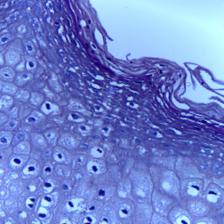
Diagnosis: OSCC